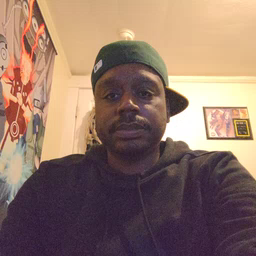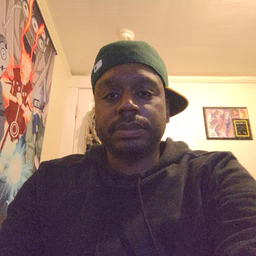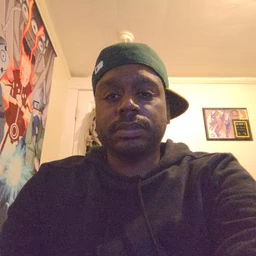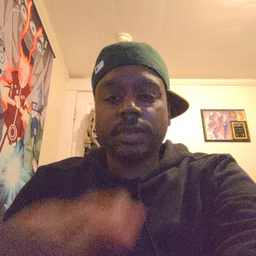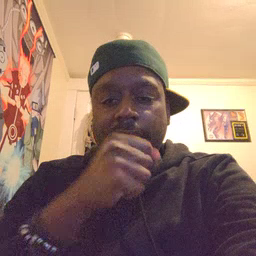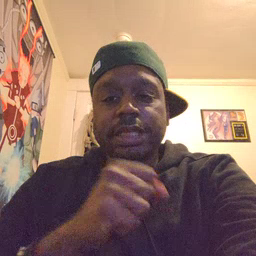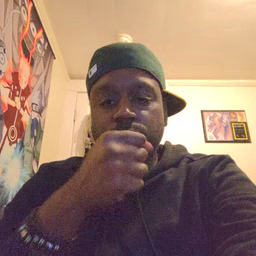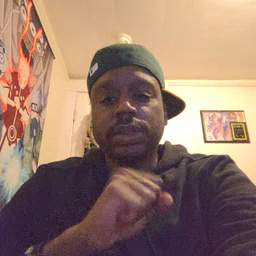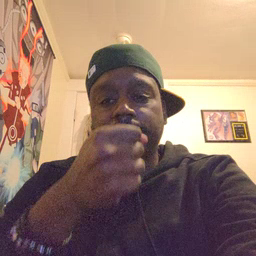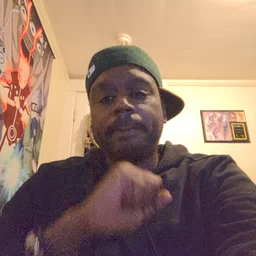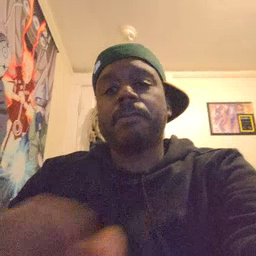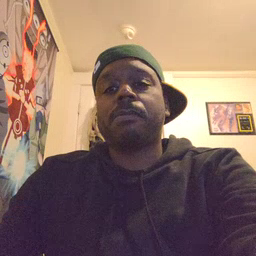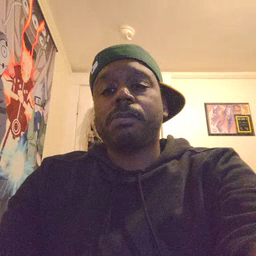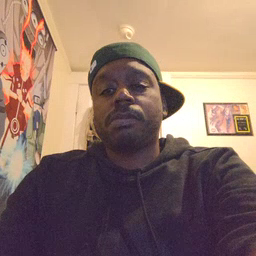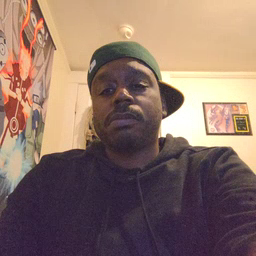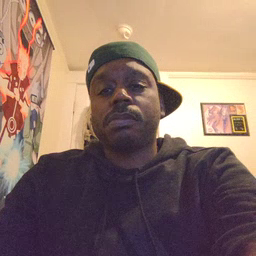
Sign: icecream